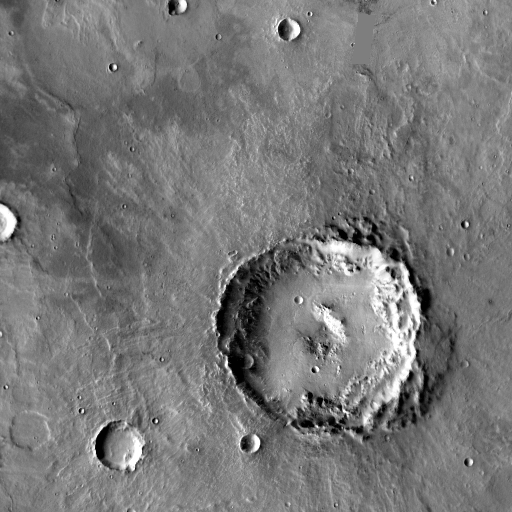
Crater classes present: Background, Other, Layered, Buried, Secondary